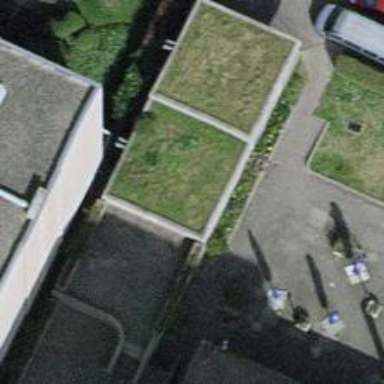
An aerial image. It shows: View of roof of building.